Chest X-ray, PA view. Patient: 68 years old, sex F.
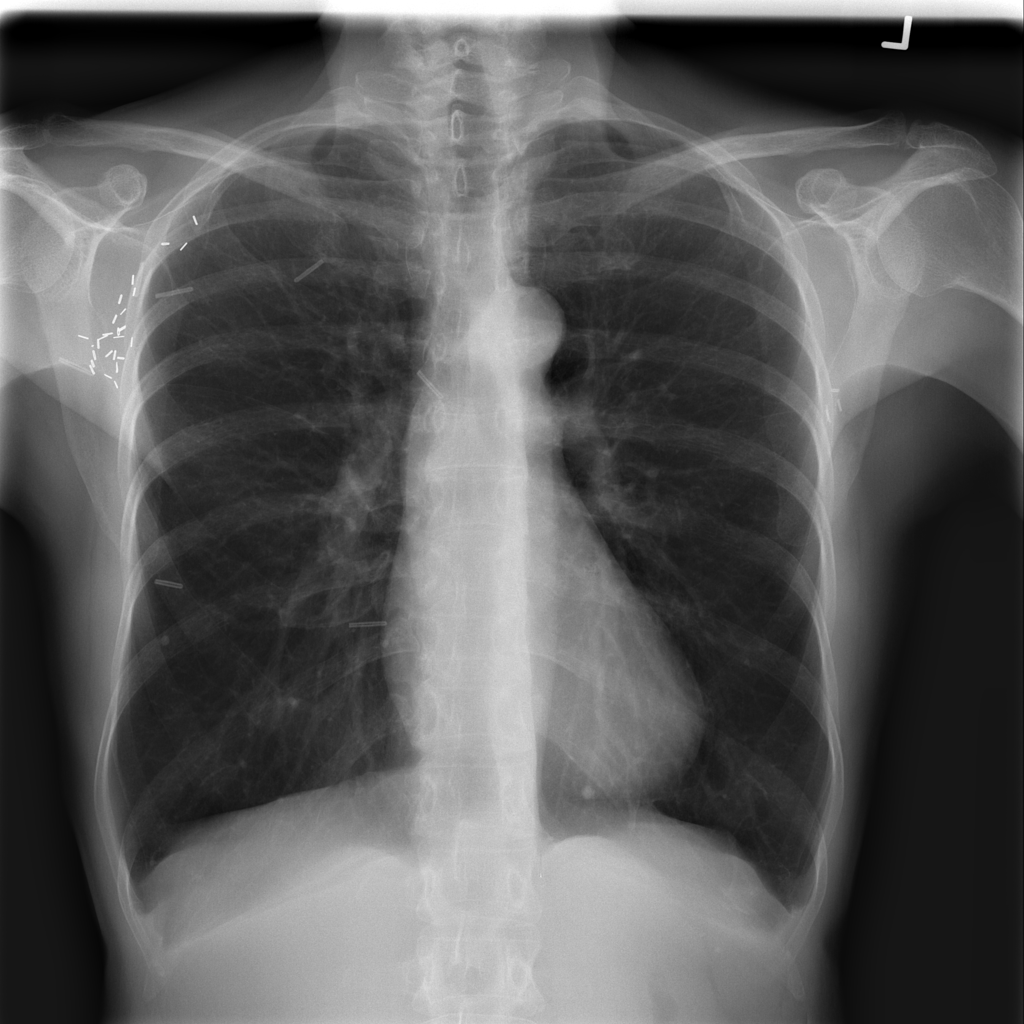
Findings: No Finding